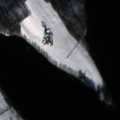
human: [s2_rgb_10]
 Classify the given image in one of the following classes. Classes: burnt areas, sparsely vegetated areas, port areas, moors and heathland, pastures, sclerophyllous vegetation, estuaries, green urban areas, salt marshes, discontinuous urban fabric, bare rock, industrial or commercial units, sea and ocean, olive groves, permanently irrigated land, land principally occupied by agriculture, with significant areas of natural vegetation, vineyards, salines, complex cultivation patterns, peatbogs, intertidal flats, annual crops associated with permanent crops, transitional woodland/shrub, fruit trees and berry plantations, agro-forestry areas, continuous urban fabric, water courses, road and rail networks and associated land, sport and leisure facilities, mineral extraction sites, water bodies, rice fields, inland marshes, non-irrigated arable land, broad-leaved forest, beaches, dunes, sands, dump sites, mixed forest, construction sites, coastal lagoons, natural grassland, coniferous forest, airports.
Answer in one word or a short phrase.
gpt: non-irrigated arable land, land principally occupied by agriculture, with significant areas of natural vegetation, coniferous forest, water bodies